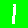
Digit: 1